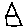
Label: house